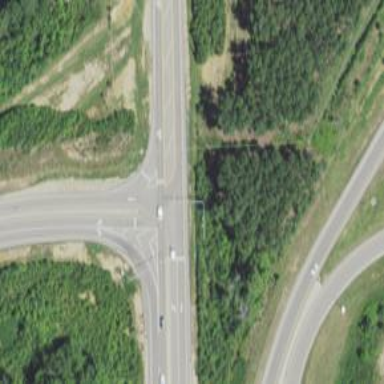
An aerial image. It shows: Asphalt trunk link road.